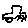
Label: car